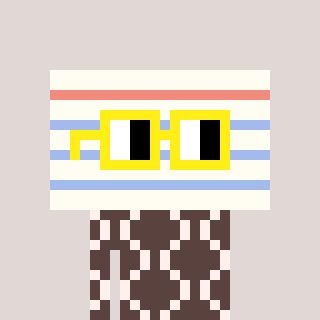
a pixel art character with square yellow glasses, a empty notebook page-shaped head and a darkbrown-colored body on a warm background